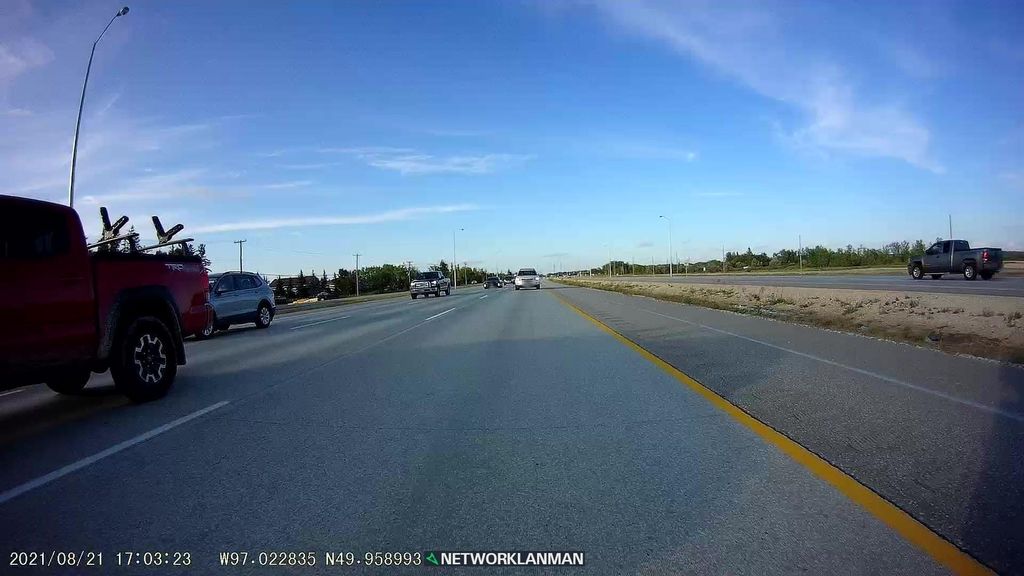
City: winnipeg